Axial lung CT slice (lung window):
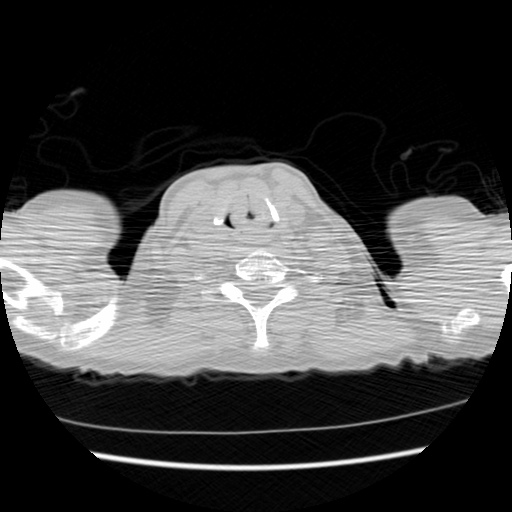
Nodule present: no